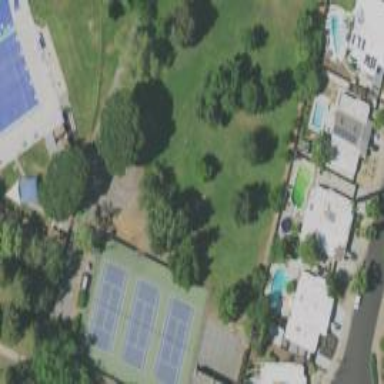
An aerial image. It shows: Paved tennis court.